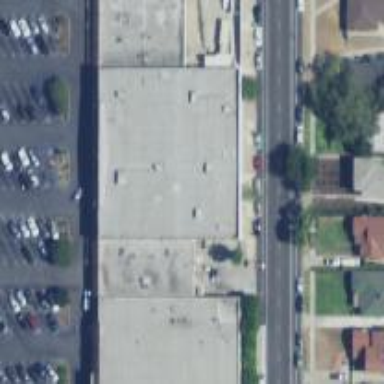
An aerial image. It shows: Retail building.